Aerial crown-view tile of a tropical tree (Barro Colorado Island, Panama), acquired 20240813:
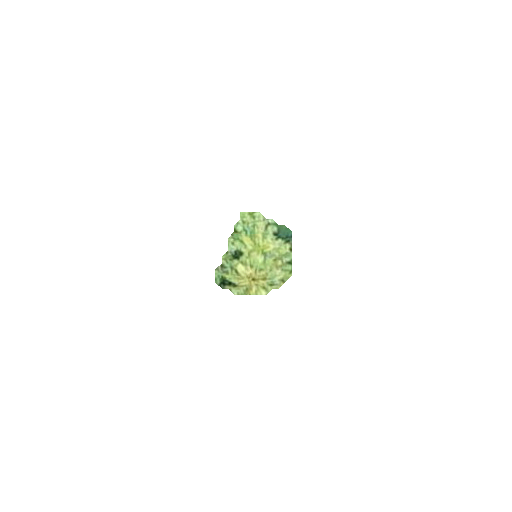
Species: Trattinnickia aspera
GBIF accepted scientific name: Trattinnickia aspera
Crown area: 7.083 m²